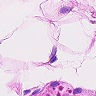
Metastatic tissue present: no